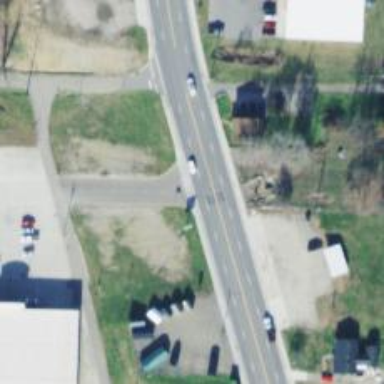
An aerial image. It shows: Marked crossing on the road.